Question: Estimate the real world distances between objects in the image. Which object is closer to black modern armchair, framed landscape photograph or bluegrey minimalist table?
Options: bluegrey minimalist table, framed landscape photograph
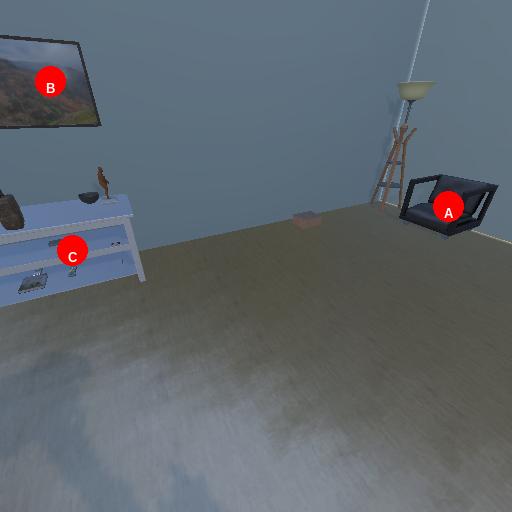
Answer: bluegrey minimalist table